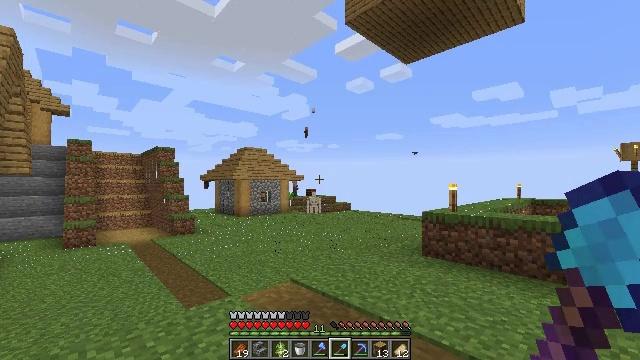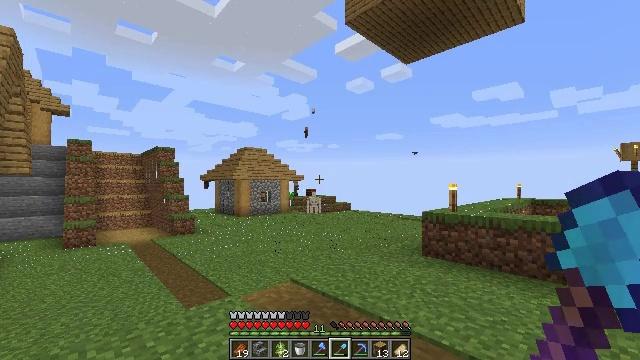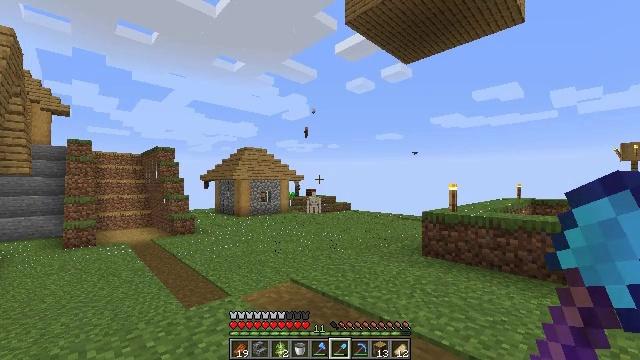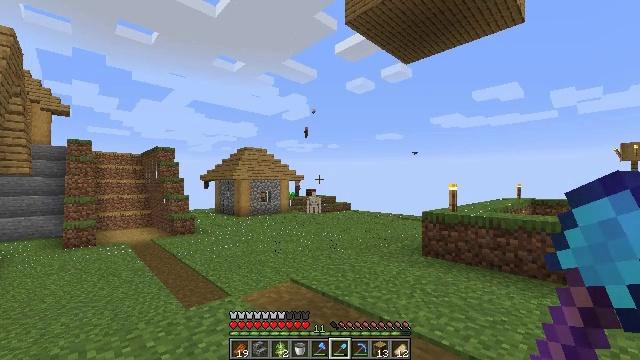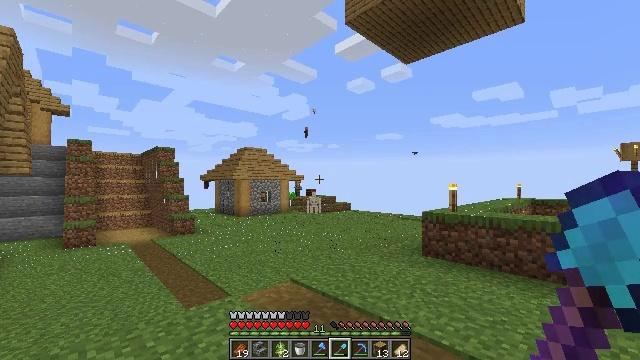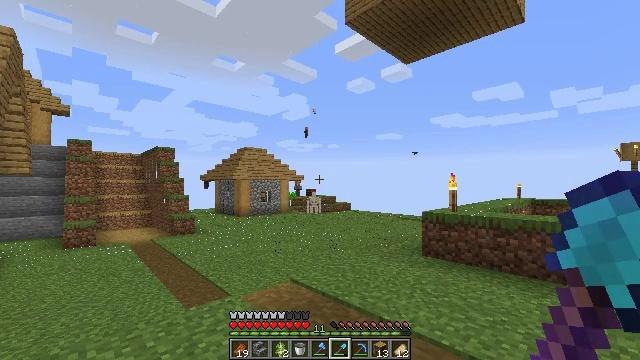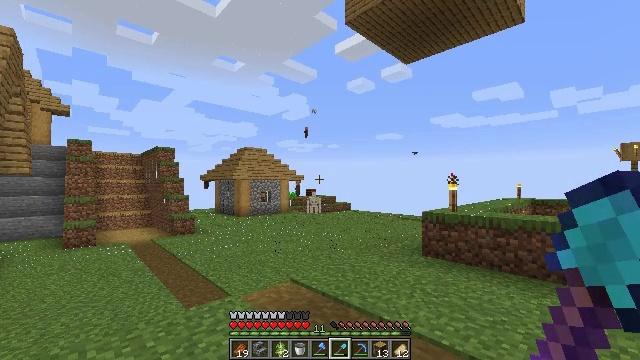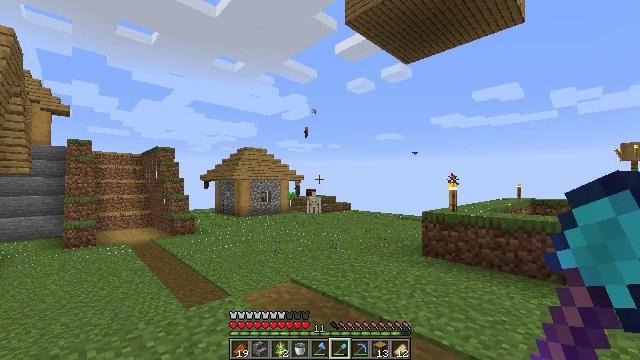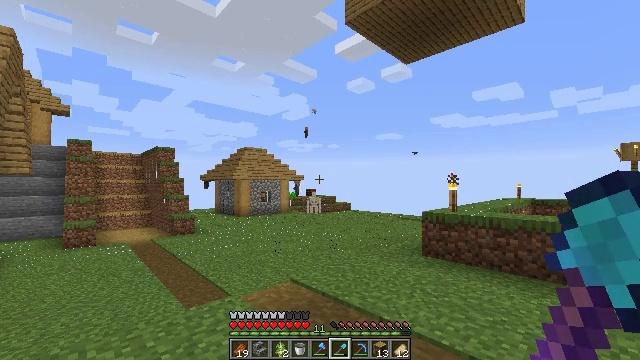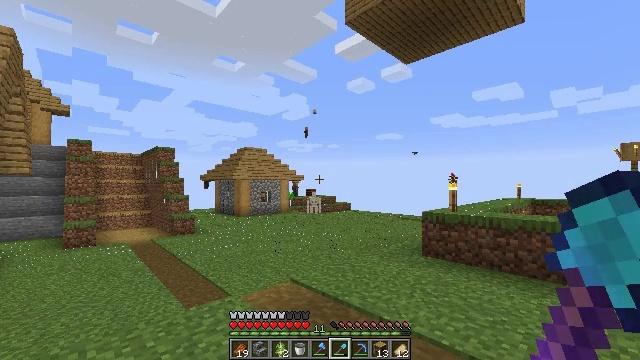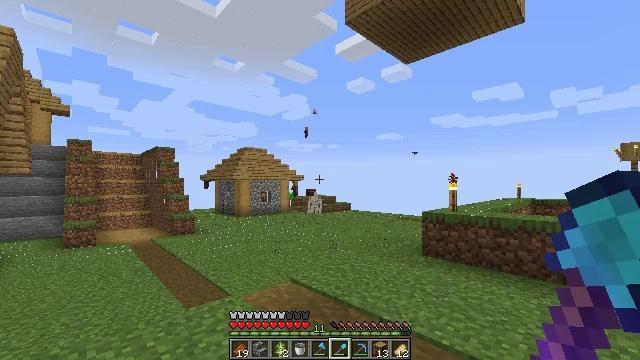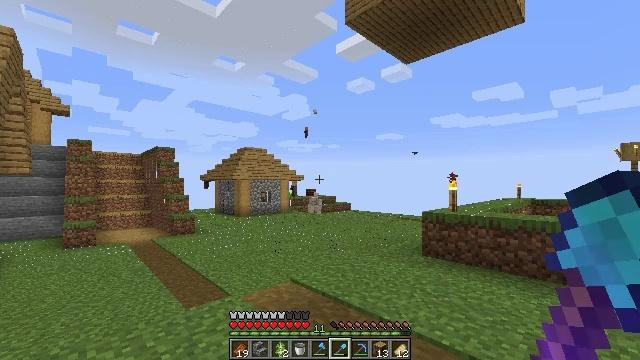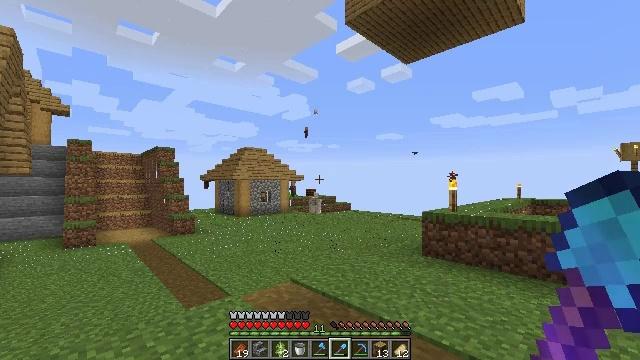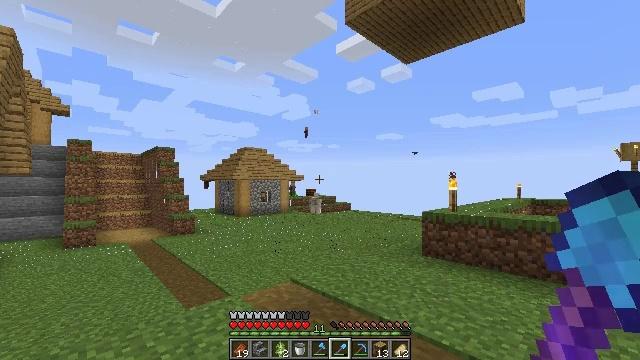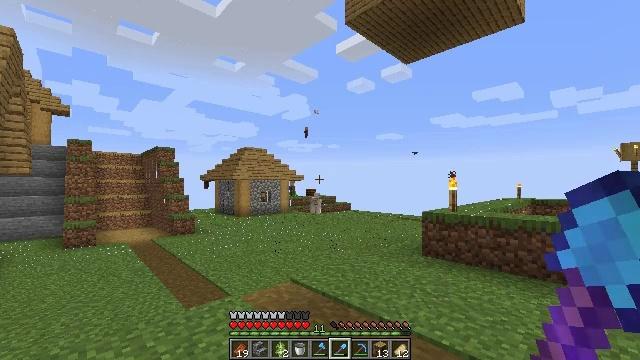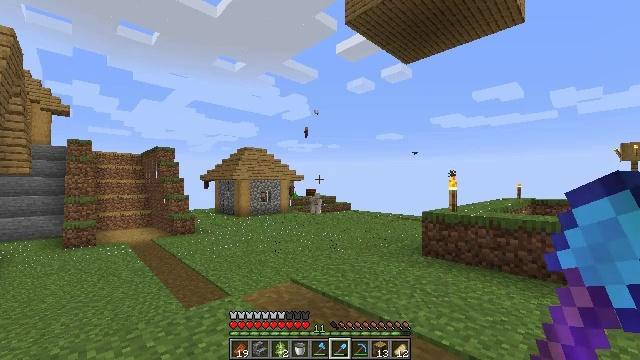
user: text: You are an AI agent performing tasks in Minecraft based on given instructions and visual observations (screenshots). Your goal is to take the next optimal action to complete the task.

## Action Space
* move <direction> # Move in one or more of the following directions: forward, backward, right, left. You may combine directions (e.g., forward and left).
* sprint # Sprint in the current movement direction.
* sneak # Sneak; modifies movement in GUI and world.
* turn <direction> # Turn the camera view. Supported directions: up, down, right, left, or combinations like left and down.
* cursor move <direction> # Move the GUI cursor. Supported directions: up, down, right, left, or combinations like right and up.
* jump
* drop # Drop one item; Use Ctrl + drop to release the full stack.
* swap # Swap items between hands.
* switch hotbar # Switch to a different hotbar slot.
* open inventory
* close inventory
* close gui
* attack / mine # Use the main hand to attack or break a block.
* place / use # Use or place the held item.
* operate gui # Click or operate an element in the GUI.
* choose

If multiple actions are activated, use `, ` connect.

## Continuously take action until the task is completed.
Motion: motion action
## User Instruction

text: Harvest carrots from the farmland.
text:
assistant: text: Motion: no_op
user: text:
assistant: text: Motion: no_op
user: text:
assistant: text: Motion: no_op
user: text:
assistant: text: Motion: no_op
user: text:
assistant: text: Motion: no_op
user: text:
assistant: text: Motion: no_op
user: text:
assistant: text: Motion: no_op
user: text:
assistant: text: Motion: no_op
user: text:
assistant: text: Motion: no_op
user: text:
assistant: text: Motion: no_op
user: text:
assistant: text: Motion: no_op
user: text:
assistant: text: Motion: no_op
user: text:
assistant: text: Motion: no_op
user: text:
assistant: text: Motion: no_op
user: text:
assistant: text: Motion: no_op
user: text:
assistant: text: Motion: no_op
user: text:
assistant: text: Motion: no_op
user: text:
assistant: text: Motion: no_op
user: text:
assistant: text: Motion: no_op
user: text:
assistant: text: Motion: no_op
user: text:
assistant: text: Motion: no_op
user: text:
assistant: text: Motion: no_op
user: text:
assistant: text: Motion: no_op
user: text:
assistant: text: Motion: no_op
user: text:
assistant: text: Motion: no_op
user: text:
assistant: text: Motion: no_op
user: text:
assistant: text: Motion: no_op
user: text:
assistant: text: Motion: no_op
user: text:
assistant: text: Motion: no_op
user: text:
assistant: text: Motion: no_op